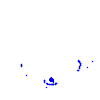
Particle: electron